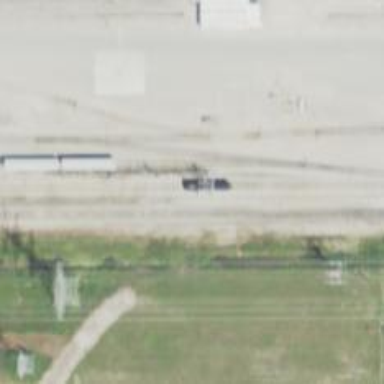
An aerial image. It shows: Rail spur service.